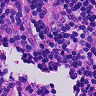
Metastatic tissue present: no